Question: I have a problem with WPF 'TextBox'. I have an 'ItemsControl' with 'TextBox' controls, which binds to 'double' properties in some ViewModel. For these 'TextBox' controls I have a 'DataTrigger'
'''
<DataTrigger Binding="{c:Binding 'IsCorrect'}" Value="False">
<Setter Property="BorderThickness" Value="5"/>
<Setter Property="BorderBrush" Value="GreenYellow"/>
<Setter Property="Background" Value="#FFD2D2"/>
</DataTrigger>
'''
It changes 'BorderThickness', 'BorderBrush' and 'Background' of the 'TextBox' if there was entered a wrong number.
But, if I remove all text from 'TextBox', it will not set data to binding property and change 'BorderThickness' and 'BorderBrush' properties, and if 'DataTrigger' styles have been already set, there will be second border, which is extern for 'DataTrigger's' made border.
Result Image:

On the image 'GreenYellow' border is set by 'DataTrigger' and 'Red' extern border set by itself.
So the QUESTION is - what is this extern border? and how to remove it?!
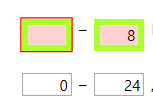
Answer: > So the QUESTION is - what is this extern border?
It's part of the default 'Validation.Error' template.
> and how to remove it?!
Define a custom empty <URL> template:
'''
<TextBox>
<Validation.ErrorTemplate>
<ControlTemplate />
</Validation.ErrorTemplate>
</TextBox>
'''
Or in a 'Style':
'''
<Style TargetType="TextBox">
<Setter Property="Validation.ErrorTemplate">
<Setter.Value>
<ControlTemplate />
</Setter.Value>
</Setter>
</Style>
'''